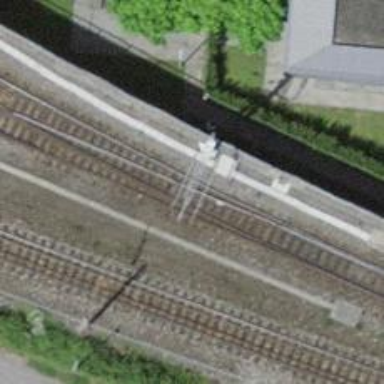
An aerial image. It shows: Single-track electrified railway siding with contact lines. The voltage for this railway line is 3000 to 15000 volts.